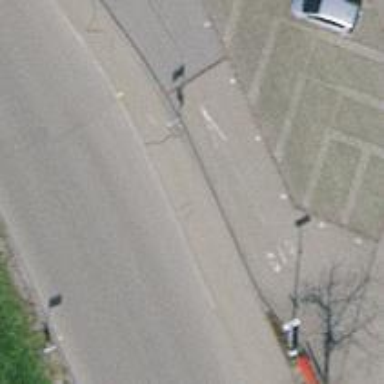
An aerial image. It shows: Platform road.